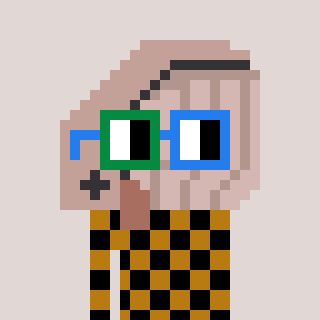
a pixel art character with square green and blue glasses, a whale-shaped head and a gold-colored body on a warm background